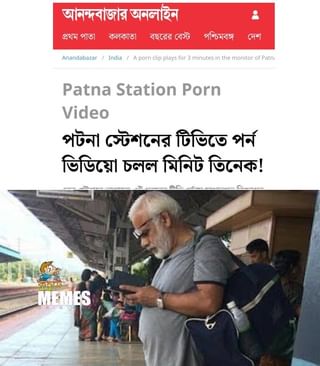
Text: পটনা স্টেশনের টিভিতে পর্ন ভিডিয়ো চলল মিনিট তিনেক!
Label: Hate
Hate category: Political
Targeted group: Organization